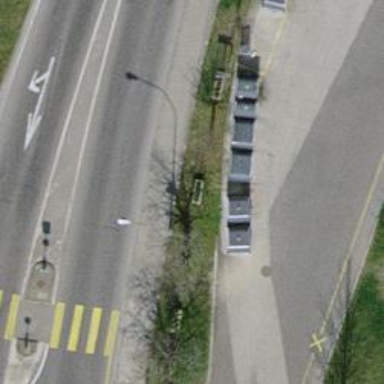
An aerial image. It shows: Recycling container in the area designated for recycling.